Question: Is there an way to fill in with the , while leaving the rest of pixels at zero untouched?
To clarify, I am looking to inpaint those pixels whose closest distance to a non-zero pixel is lower than a given value (e.g. 4 pixels).
The image is initially represented as a matrix of 'uint32' integers.

In the example above, all the thin cracks between the colored regions should be filled with the surrounding color, while large black regions should remain the same (i.e. the routine should inpaint the pixels between the colored regions).
I imagine there is a way to do this via interpolation. In either case, I am looking for a relatively efficient solution.
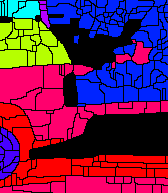
Answer: Given an input matrix 'A':
'''
b = imclose(A==0,ones(3,3)) %only the big zero regions
c = imdilate(A,ones(3,3)) %inpainting all neighboring pixels
d = zeros(size(A));
d(b==0) = c(b==0); %copy the inpainting only in places where there are no big regions
'''
I haven't tested it, so there may be some problems with the code. (if you made changes to the code to make it work please edit my answer)